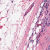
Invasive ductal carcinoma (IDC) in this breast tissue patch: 0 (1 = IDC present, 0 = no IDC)